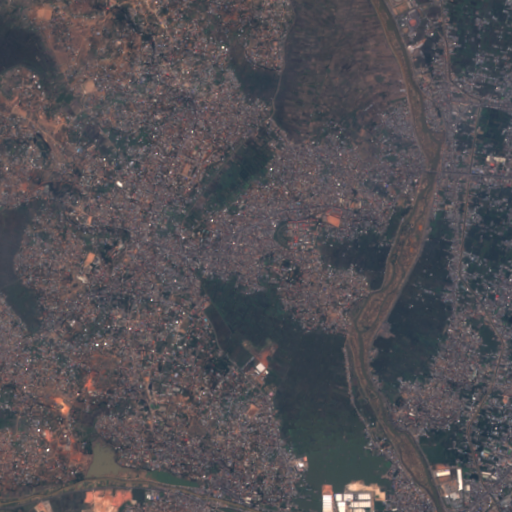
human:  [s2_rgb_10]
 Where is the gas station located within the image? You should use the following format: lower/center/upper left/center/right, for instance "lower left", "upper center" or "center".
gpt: The gas station is located in the lower center of the image.
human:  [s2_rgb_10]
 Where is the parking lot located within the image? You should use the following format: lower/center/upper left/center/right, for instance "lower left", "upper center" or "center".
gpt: There is no parking lot in the image.